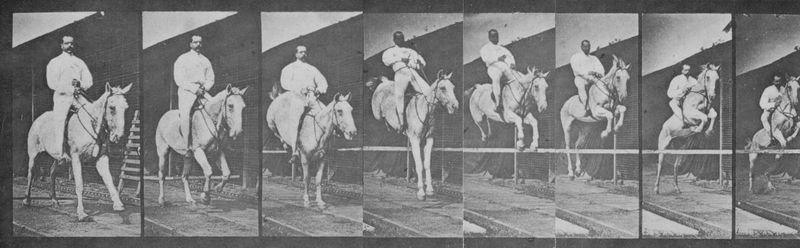
Titel: Pandora überspringt eine Hürde (1.49 Sekunden)
Künstler: Eadweard Muybridge
Schlagwörter: dunkel, mann, weiß, menschen, sand, bewegung, hell, hintergrund, holz, männer, schwarz, tier, alt, kragen, tot, bild, herr, spiegel, boden, pferd, pferde, reiter, beine, hufe, ritt, sprung, zügel, bilder, perspektive, stab, studie, dielen, vorführung, leiter, sport, wettkampf, balken, geländer, halle, momentaufnahme, foto, fotografie, schwarz-weiss, zirkus, adeliger, schimmel, trense, serie, schranke, springen, dressur, film, stange, zeit, fotographie, abfolge, aufnahme, wiederholen, wiederholung, latte, fot, galopp, zelt, reihenfolge, reisen, paarhufer, bildfolge, hindernis, hürde, jockey, reitsport, springreiten, tunier, folge, sequenz, animation, fotoserie, bewegungsablauf, sequenzen, sekunden, daumenkino, bewegungsabfolge, hzürdd, hürden, fotosequenz, 20er jahre, stop motion, fortgang, reitleher, reitlehrer, erol sander, hinderniss